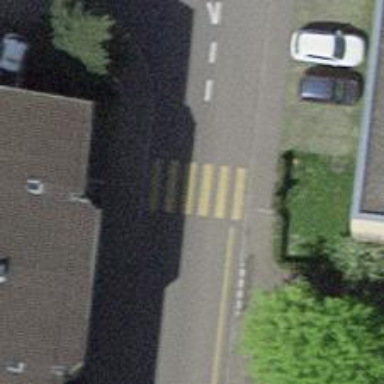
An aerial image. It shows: Marked road crossing with visible markings.